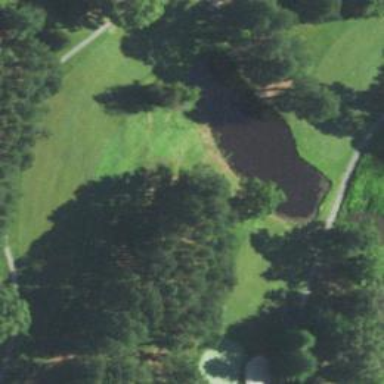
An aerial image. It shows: Picturesque scene of golf course with lateral water hazard.